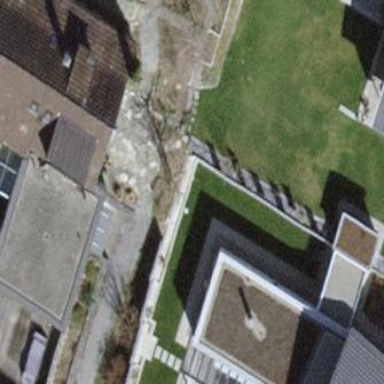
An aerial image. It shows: Building with tile roof.